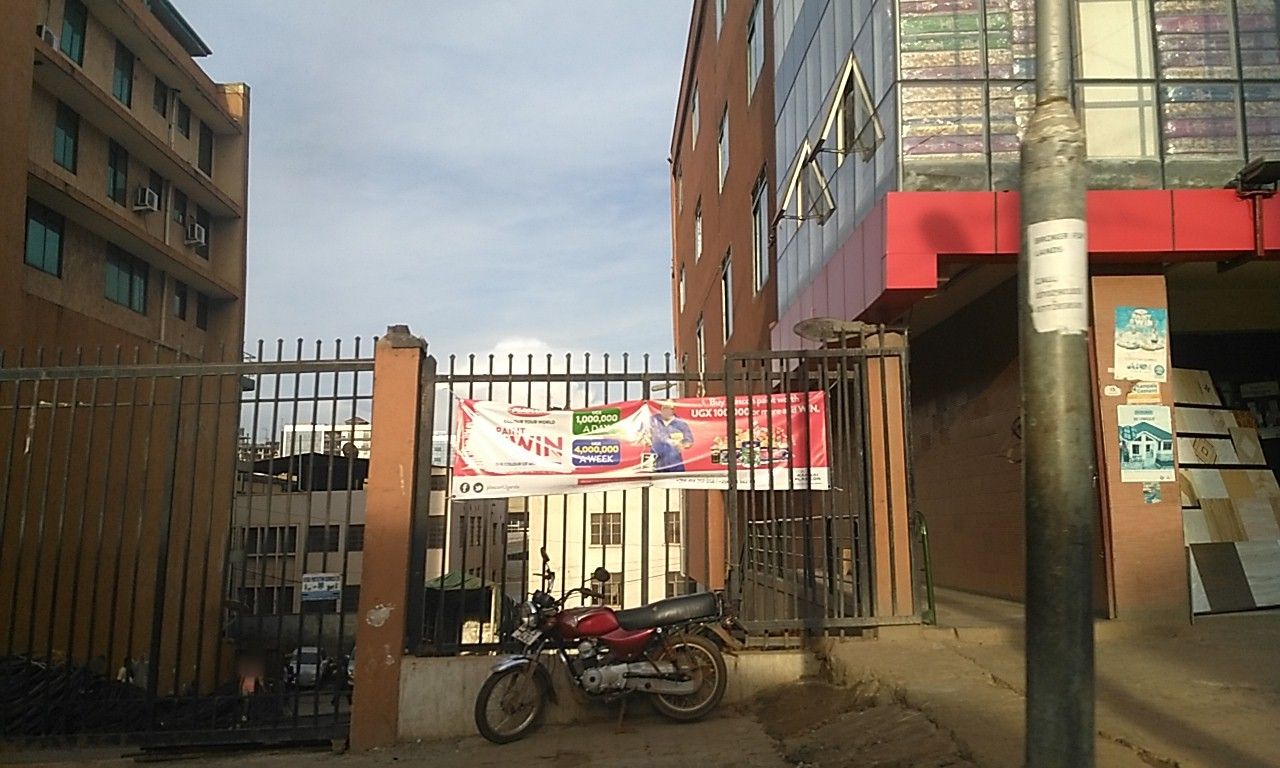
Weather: clear
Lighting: day
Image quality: good
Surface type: walking surface
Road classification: tertiary
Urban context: urban centre
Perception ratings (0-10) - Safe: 5.14, Lively: 7.07, Beautiful: 1.87, Boring: 6.6, Depressing: 5.99, Wealthy: 6.65